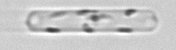
Label: Dactyliosolen_fragilissimus